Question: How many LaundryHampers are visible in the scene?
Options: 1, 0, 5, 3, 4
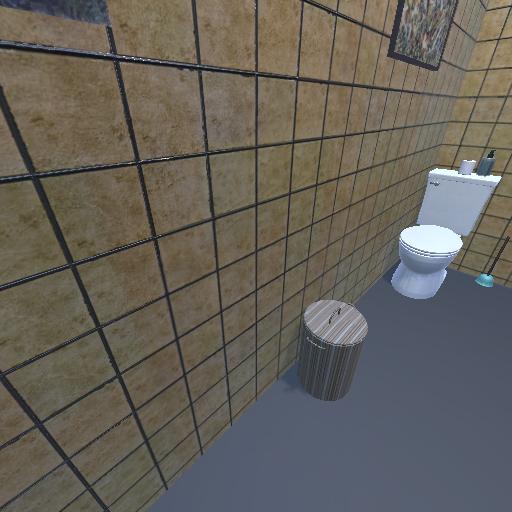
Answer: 1